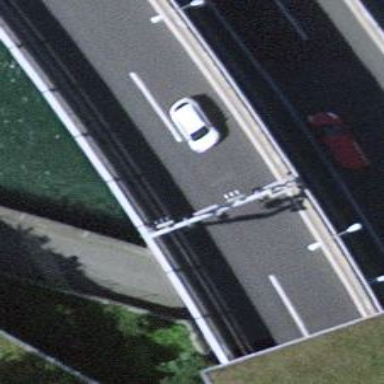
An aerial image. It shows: Bridge.